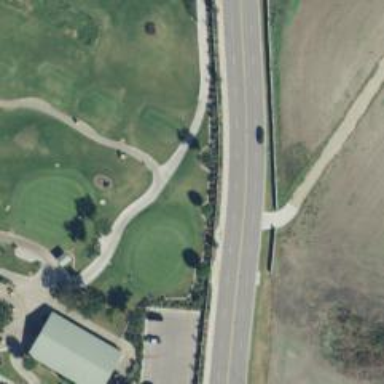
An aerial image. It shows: Path used for both walking and golf.